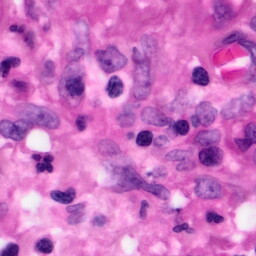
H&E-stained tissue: Pancreatic